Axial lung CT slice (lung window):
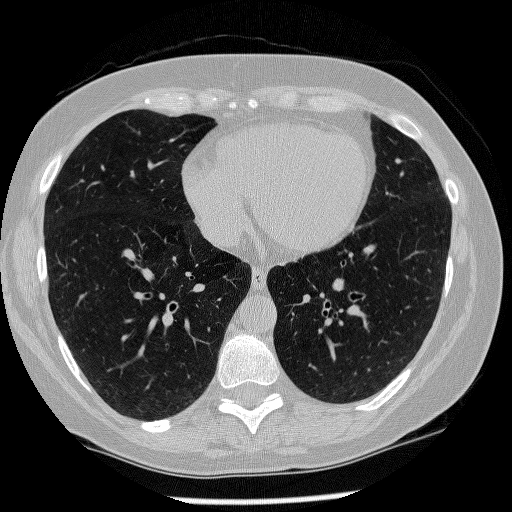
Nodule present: no